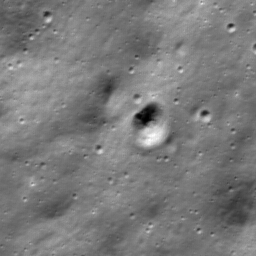
Host type: hard_negative
Lunar coordinates: latitude 67.609, longitude 70.478